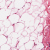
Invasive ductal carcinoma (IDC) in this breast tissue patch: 0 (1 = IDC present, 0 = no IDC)